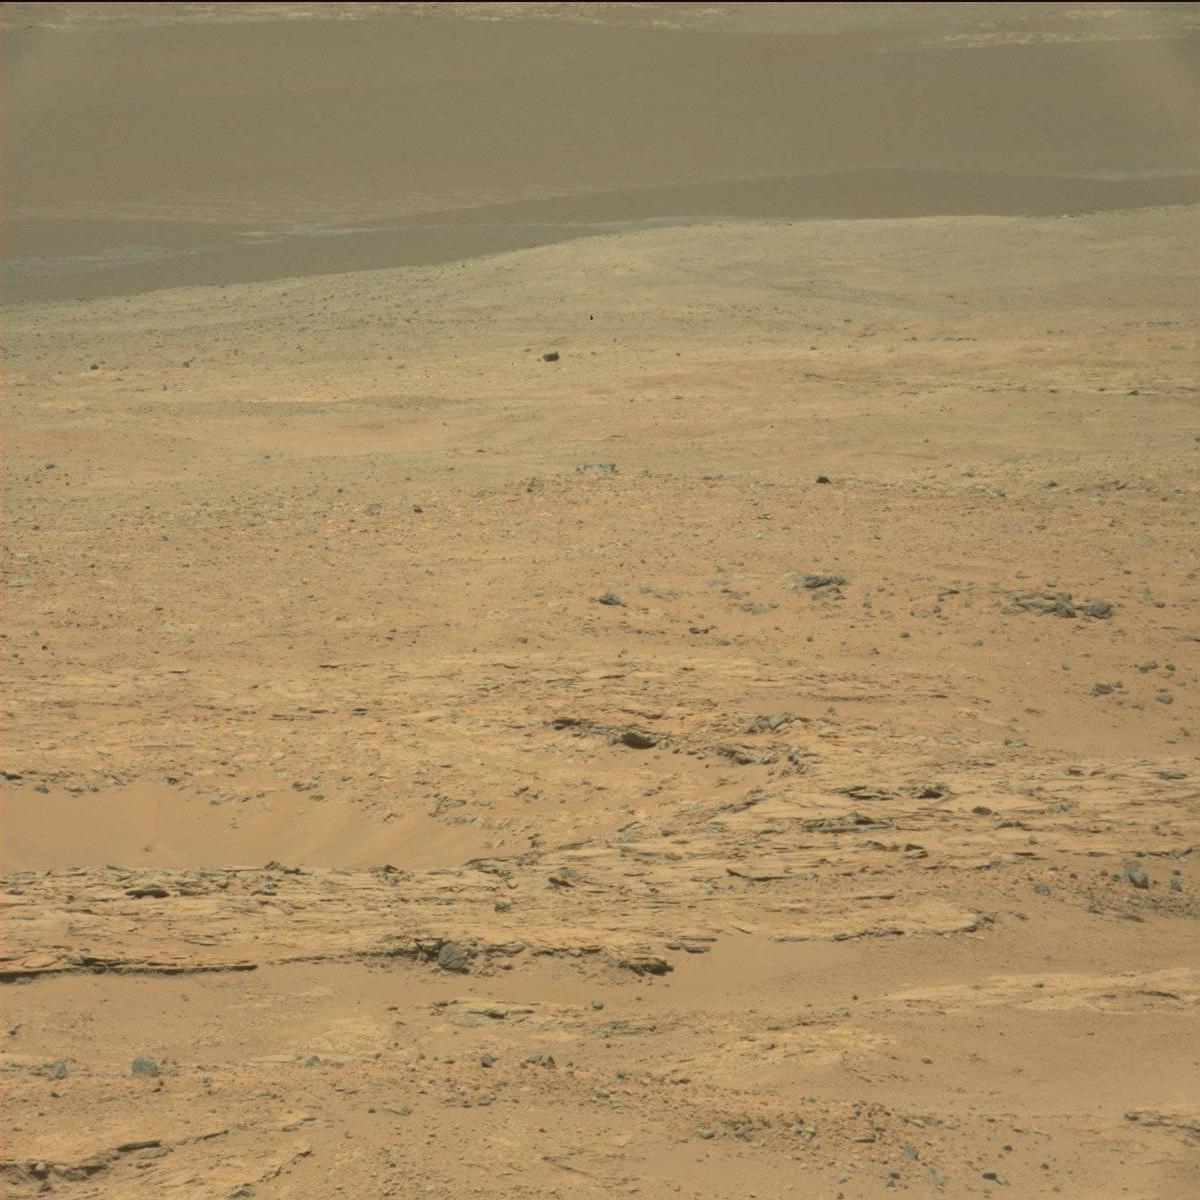
Terrain classes present: Bedrock, Ridge, Sand / Soil